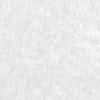
Label: no_change